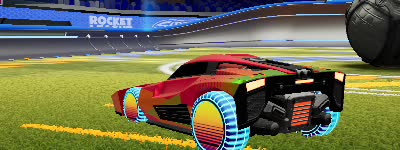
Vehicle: breakout